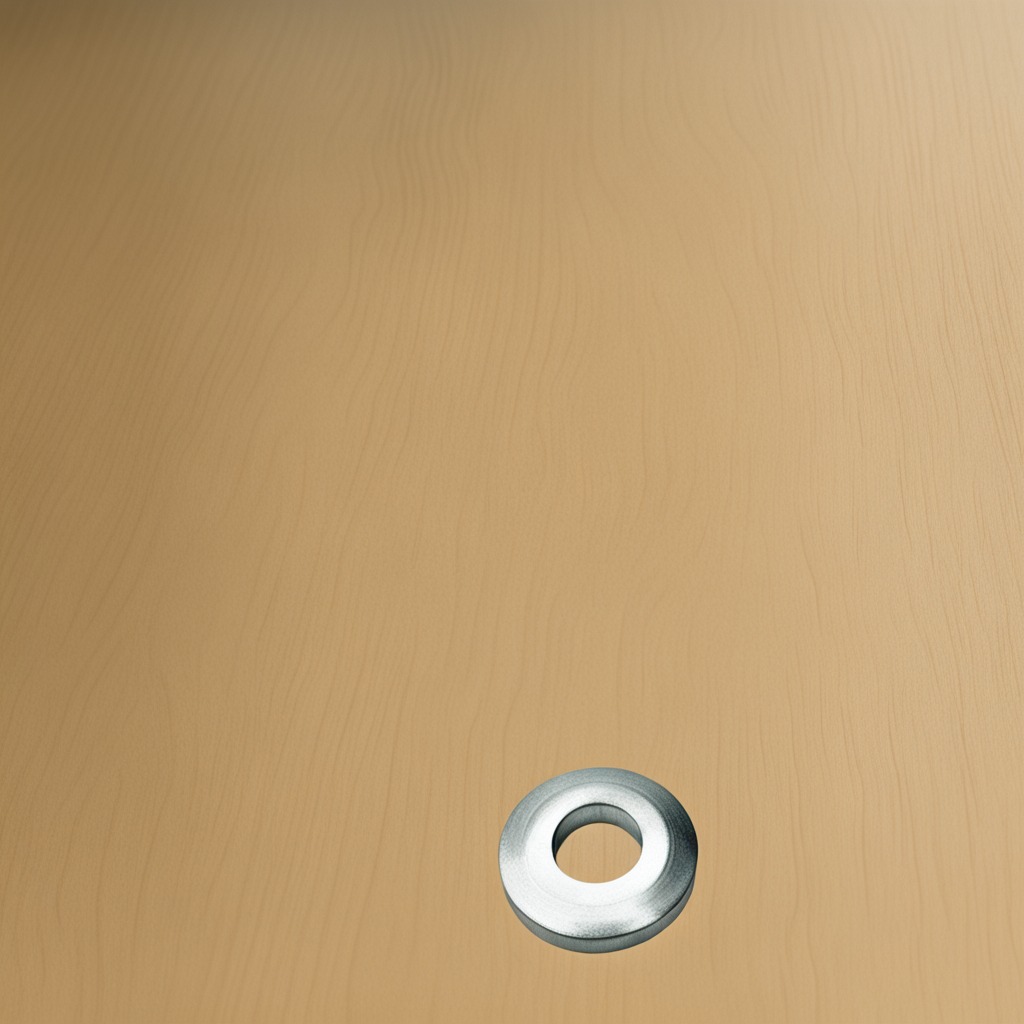
A flat metal washer lies on the plywood surface in the paint workshop lit by afternoon window light.